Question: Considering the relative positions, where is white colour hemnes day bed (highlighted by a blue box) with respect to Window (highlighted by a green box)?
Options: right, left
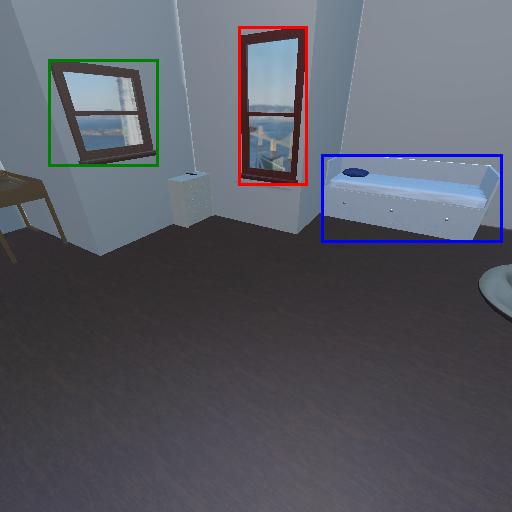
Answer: right